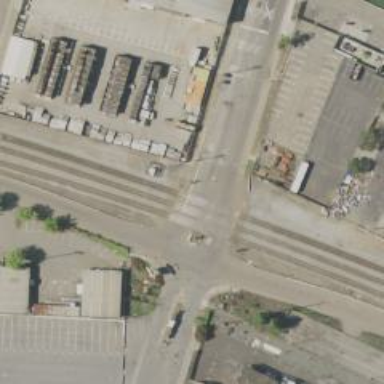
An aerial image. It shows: Railway level crossing.